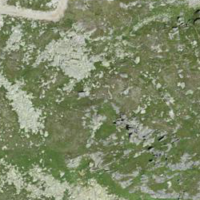
EUNIS habitat code: 26
Species observed at this site:
Arnica montana